Question: I have following HTML layout
'''
<html>
<head>
<title></title>
<meta http-equiv="Content-Type" content="text/html; charset=UTF-8">
<style type="text/css">
body {
margin:10px 0px 0px 0px;
font-size: 11px;
font-family: Arial,Tahoma, sans-serif;
background: #fff;
color: #444;
}
h1 {
font-size:1.5em;
font-weight: bold;
}
#container {
width: 920px;
margin: 0 auto;
background-color: red
}
#header {
border: 2px solid #ccc;
height: 80px;
}
#content{
display: block;
width: 100%
}
#left {
clear: left;
float: left;
width: 660px;
border: 2px solid #ccc;
margin:0 0 10px 0;
padding:20px;
}
#right {
position: relative;
margin: 0 5px 0 5px;
padding: 5px 0px 0px 0px;
float: right;
width: 200px;
border: 2px solid #ccc;
}
#footer {
clear: both;
border: 2px solid #ccc;
padding: 10px 0 20px 0;
margin: 20px 0 0 0;
font-size: .9em;
color: #9b9b9b;
width: 100%;
background-color: skyblue;
}
</style>
</head>
<body>
<div id="container">
<div id="header" >
<h1>Header</h1>
</div>
<div id="content">
<div id="left">
<h1>Left</h1>
</div>
<div id="right">
<h1>Right</h1>
</div>
</div>
</div>
<div id="footer">
<h1>Footer</h1>
</div>
</body>
</html>
'''
My problem is #container doesn't hold the #left & #right contents, it only holds #header
Please refer attached imaged to see what my intended layout is.

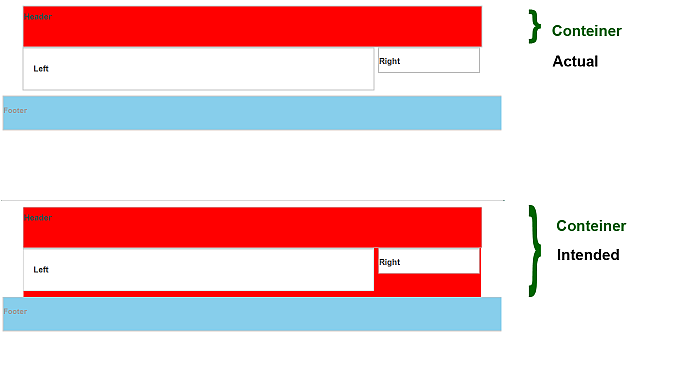
Answer: I was able to achieve the intended result by using 'overflow: hidden;' property
'''
#container {
width: 920px;
margin: 0 auto;
background-color: red;
overflow: hidden;
}
'''